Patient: sex M, age 43
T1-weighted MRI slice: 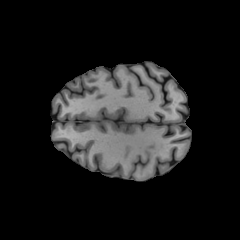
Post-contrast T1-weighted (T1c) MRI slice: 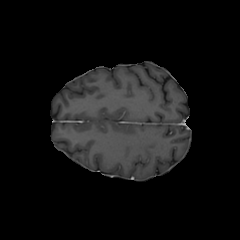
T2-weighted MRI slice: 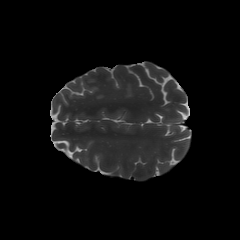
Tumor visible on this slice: no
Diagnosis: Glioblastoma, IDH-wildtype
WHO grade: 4